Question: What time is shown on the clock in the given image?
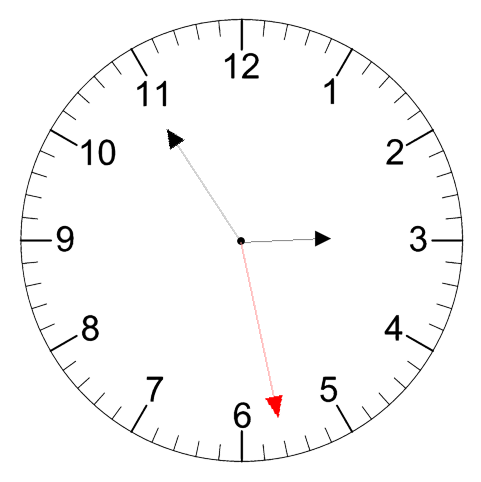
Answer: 02:54:28